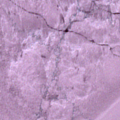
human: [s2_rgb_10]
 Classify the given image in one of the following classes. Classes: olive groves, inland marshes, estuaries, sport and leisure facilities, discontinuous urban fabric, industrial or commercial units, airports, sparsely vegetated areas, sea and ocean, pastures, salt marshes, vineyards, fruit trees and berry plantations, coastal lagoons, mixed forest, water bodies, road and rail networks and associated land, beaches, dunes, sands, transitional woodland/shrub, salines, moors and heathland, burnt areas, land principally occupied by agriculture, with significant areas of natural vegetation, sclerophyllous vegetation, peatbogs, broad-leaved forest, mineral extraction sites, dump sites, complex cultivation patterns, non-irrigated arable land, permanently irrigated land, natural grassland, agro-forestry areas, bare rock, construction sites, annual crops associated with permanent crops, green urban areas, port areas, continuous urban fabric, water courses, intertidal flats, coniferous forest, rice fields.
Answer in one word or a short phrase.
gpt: sea and ocean